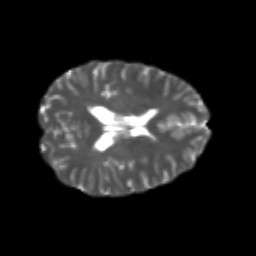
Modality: T2w
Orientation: axial
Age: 26
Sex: female
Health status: healthy
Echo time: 0.074 s